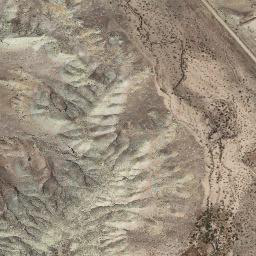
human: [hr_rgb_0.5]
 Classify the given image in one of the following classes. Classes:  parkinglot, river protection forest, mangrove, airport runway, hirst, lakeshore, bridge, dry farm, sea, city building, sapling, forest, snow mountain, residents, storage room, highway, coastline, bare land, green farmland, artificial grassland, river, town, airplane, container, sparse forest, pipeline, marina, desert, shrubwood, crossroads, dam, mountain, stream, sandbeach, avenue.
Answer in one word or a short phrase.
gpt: mountain